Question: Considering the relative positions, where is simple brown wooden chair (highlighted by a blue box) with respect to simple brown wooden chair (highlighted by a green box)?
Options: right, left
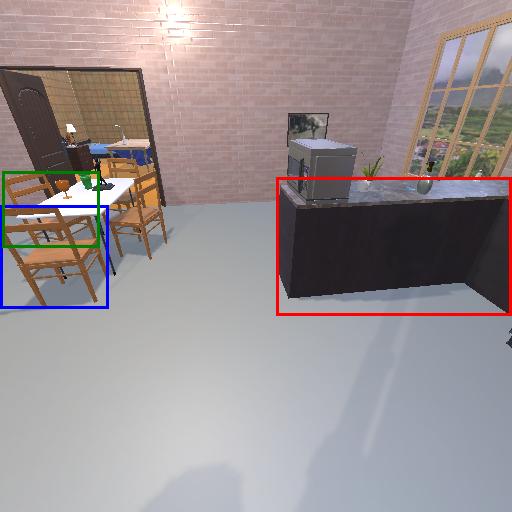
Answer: right